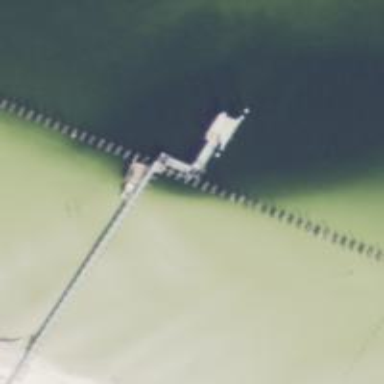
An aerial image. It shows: Footway leading to man-made pier.